Field crop: maize
Growth stage: 2
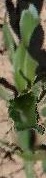
Species: maize